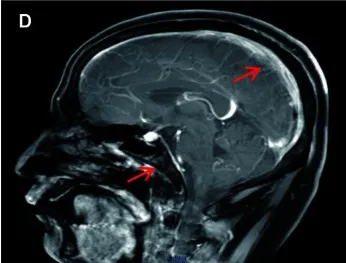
(D) Meningeal clivus and adjacent right sphenoid metastases in November 2020. Metastases are indicated by red arrows.
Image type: radiology (mri)